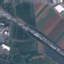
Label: Highway